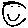
Label: smiley face